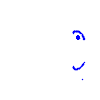
Particle: electron